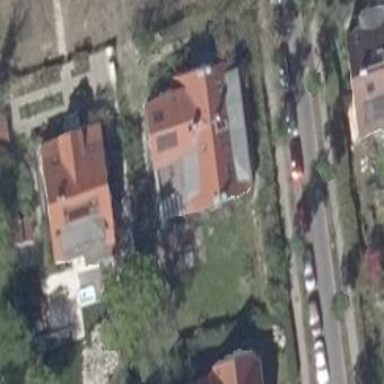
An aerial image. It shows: Detached building.